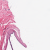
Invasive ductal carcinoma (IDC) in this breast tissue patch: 0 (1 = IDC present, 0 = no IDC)